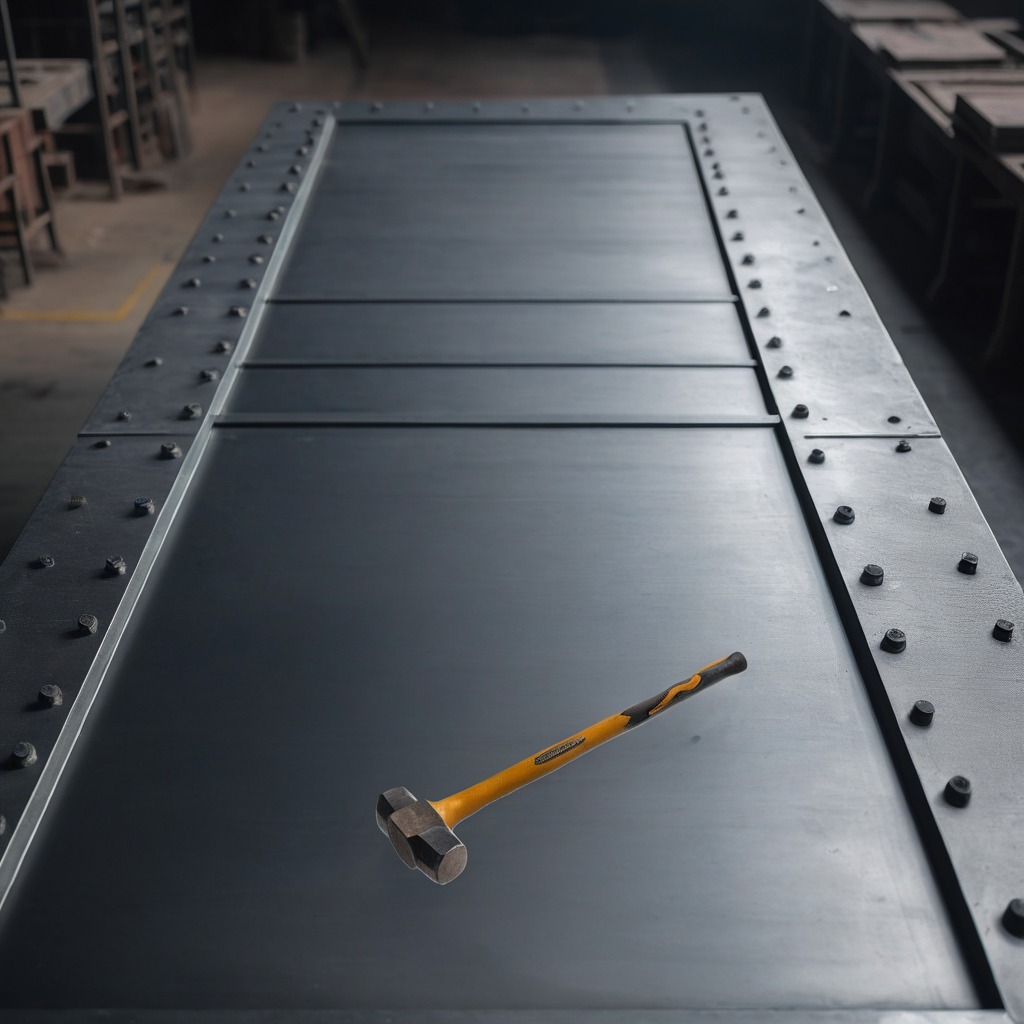
A hammer lies on a cold steel table in a mining workshop.